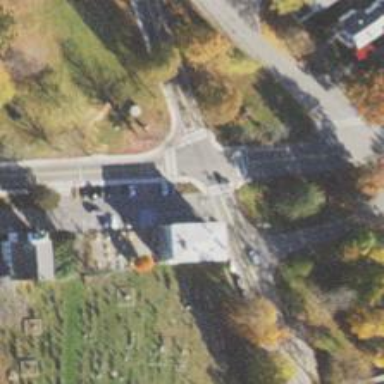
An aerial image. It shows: Crossing on the footway.